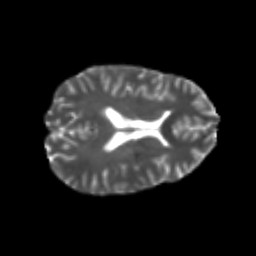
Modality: T2w
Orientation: axial
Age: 20
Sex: female
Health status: healthy
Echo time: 0.074 s